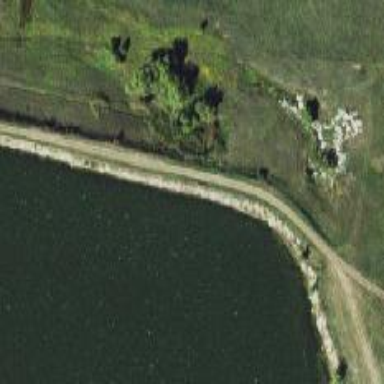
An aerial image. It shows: Dam across waterway.